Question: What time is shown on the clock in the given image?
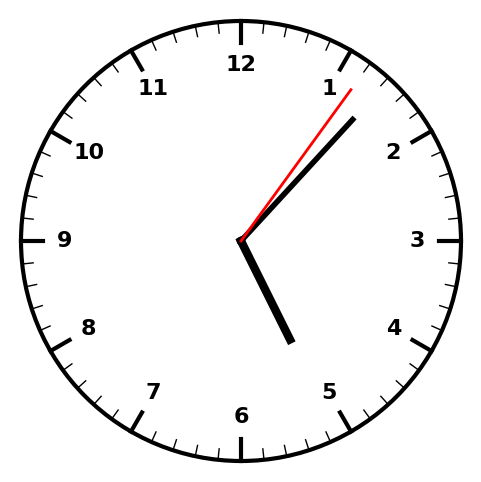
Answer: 05:07:06